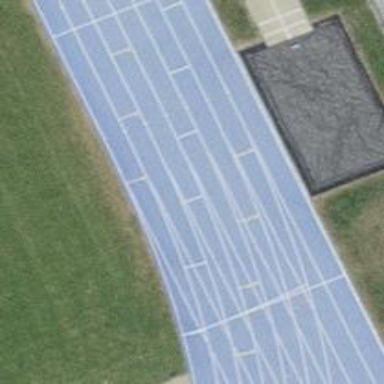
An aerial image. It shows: Sandy athletics pitch designed for long jump and triple jump activities.